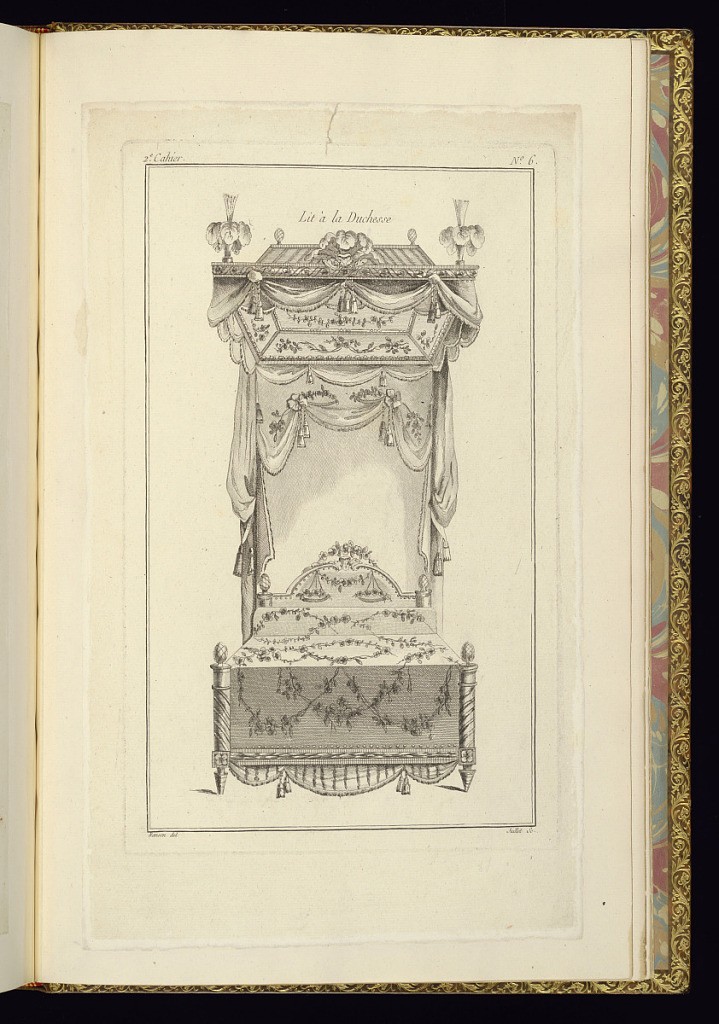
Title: Lit à la Duchesse
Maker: Pierre Ranson, French, 1736–1786
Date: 1779-90
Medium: Etching and engraving on laid paper
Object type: Print
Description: Design for a bed (front view) with a flat-roofed canopy (baldachin) projecting from the wall at the headboard. The bed curtains are tied back and trimmed with passementeries. There are feathers and acorn finials on the roof of the canopy. The bed linen, drapery, and upholstered headboard are decorated with flowers. The bed posts have acorn finials and are decorated with diagonal fluting and rosettes. The bed skirt is striped and tied with tassels. The plate is titled, numbered, and signed.